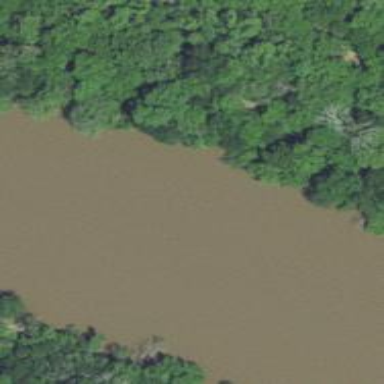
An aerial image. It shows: Beautiful river scene.